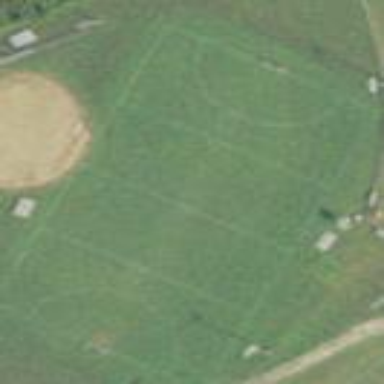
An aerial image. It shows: Soccer pitch designated for leisure and sports activities.